Question: I got a model called Pages that looks like this:
'''
title
description
image_id
background_image
logo
'''
I also got a model calles Images that looks like this:
'''
id
title
'''
What I would like to be able to is to associate these three fields with the image model.
'''
image_id
background_image
logo
'''
image_id works perfectly because of the Page model association:
'''
has_many :images
'''
How do I make it work with background_image and logo?
Hope my question makes any sense. Thanks

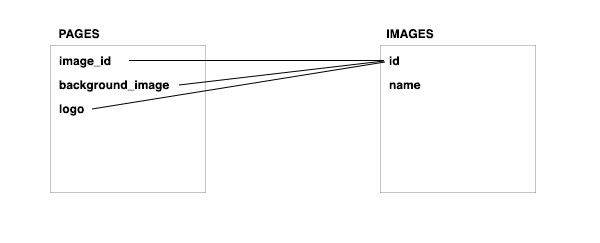
Answer: In your 'Page' model, you'll want to use 'belongs_to' to specify that it contains a pointer to an 'Image'. For the first one, that'll just be 'belongs_to :image'.
But you want to have three pointers. You can do that; for each of the other fields, you'll add an option to 'belongs_to' to specify that it's pointing to an 'Image'. You do that using the ':class_name' option, like this;
'''
belongs_to :logo, :class_name => 'Image'
'''
You'll also probably want to name your columns with '_id' at the end, so 'background_image_id' and 'logo_id' - it's more Railsy that way.
All of this is documented in the Rails Guides; the ':class_name' option is specifically <URL>.